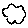
Label: cloud